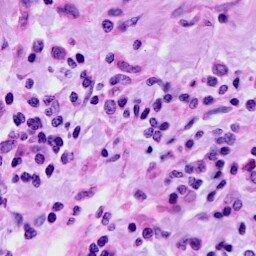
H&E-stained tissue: Cervix